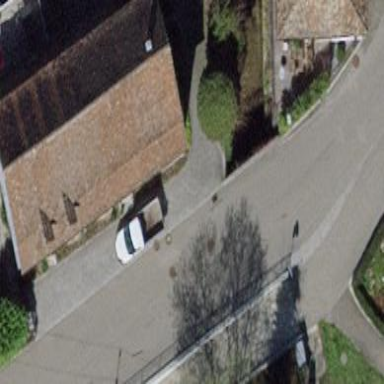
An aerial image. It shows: House with gambrel roof shape.